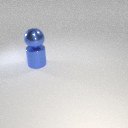
large blue metal sphere above large blue metal cylinder